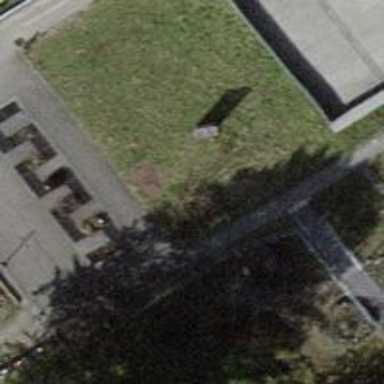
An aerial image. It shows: Insect hotel.